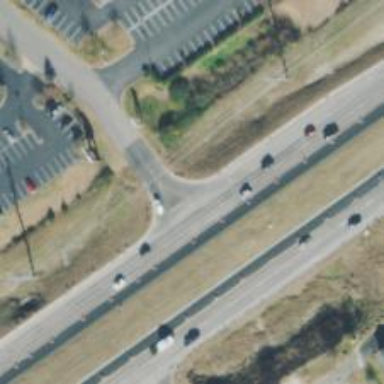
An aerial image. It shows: Trunk link highway.